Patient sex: M
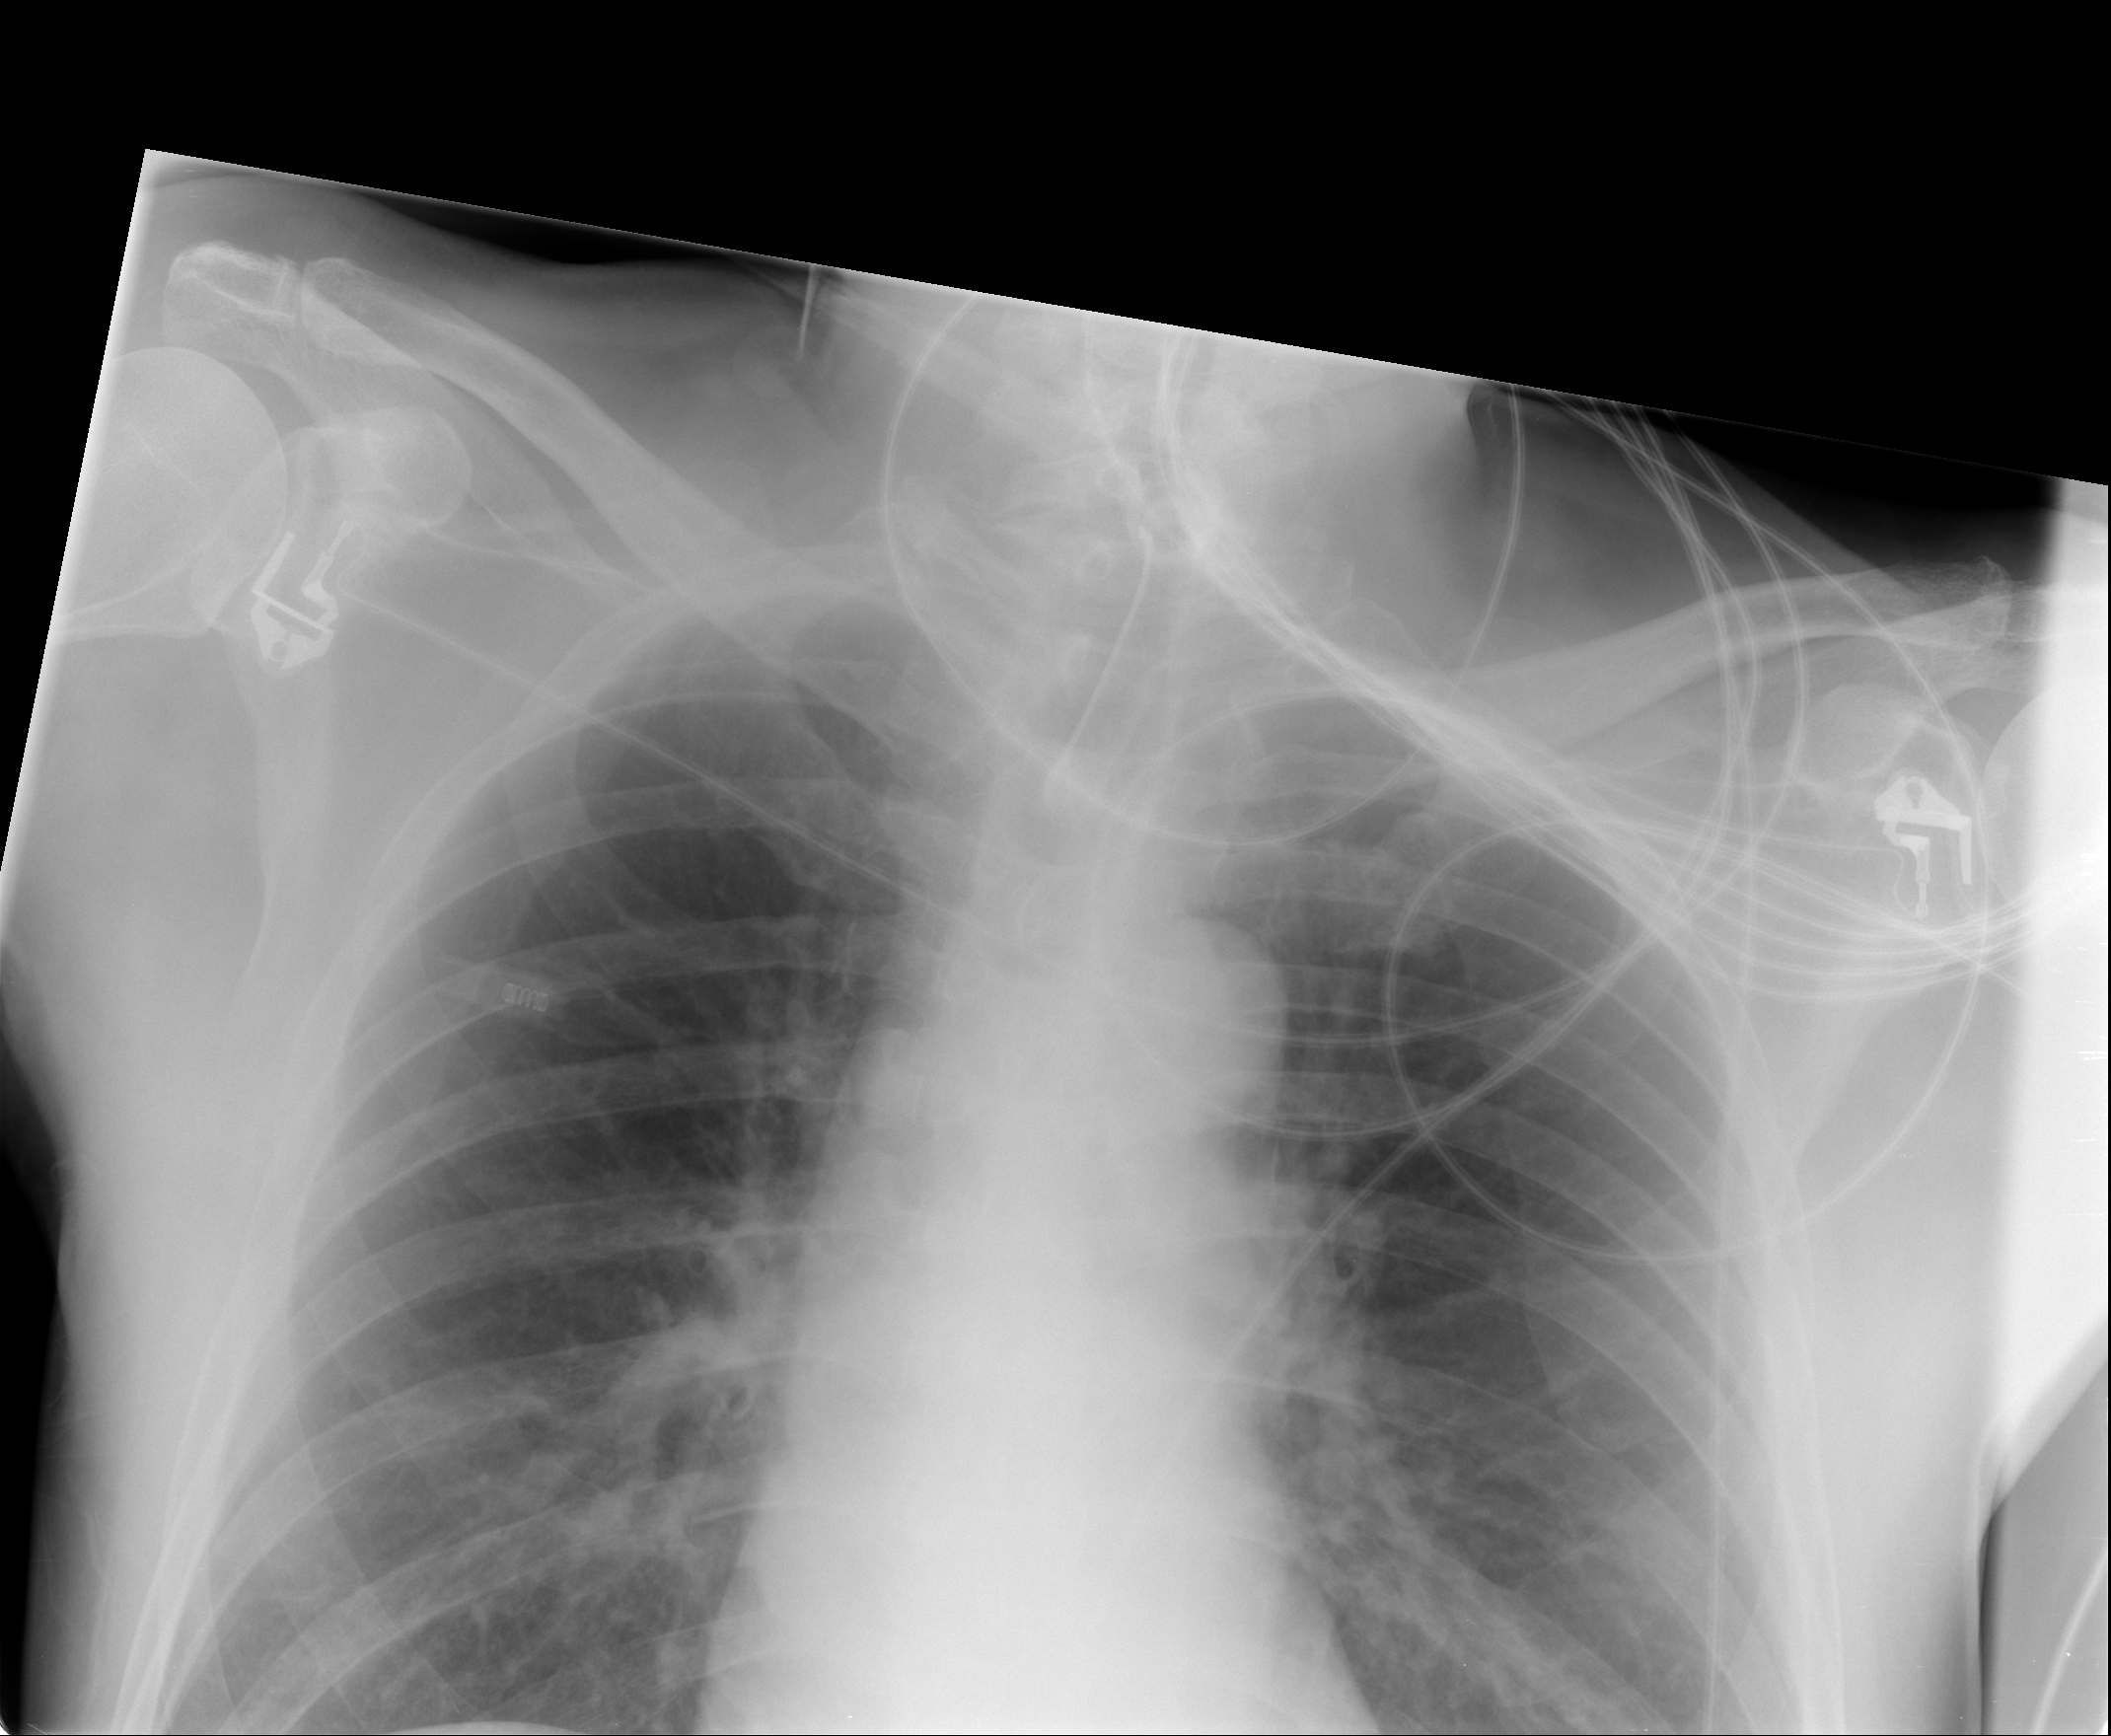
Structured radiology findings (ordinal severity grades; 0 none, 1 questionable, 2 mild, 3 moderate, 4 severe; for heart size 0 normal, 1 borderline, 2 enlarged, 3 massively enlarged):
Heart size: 0
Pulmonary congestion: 0
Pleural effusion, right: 0
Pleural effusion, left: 0
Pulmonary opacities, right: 0
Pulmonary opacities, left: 0
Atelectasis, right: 0
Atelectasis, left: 1